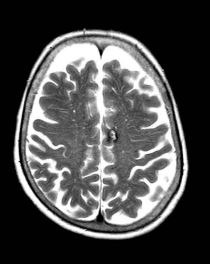
Label: notumor